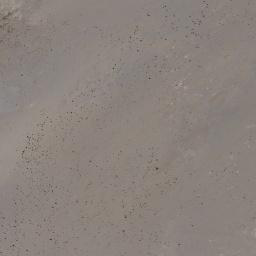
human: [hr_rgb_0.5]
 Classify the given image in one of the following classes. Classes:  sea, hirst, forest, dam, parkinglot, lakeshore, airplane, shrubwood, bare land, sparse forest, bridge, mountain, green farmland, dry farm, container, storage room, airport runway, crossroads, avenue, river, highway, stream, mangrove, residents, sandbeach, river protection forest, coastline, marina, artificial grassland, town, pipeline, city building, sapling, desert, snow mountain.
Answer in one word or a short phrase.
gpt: bare land